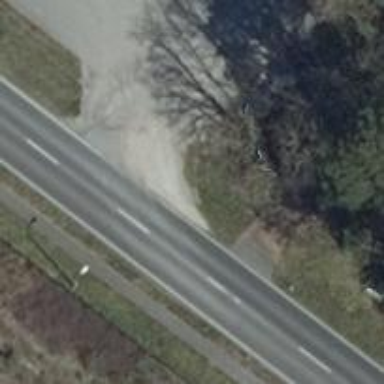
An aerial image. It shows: Asphalt road designated for service vehicles.